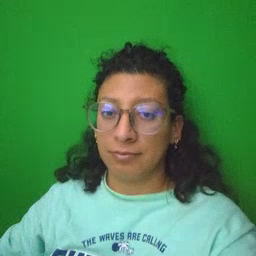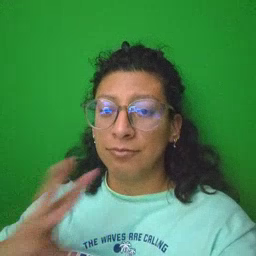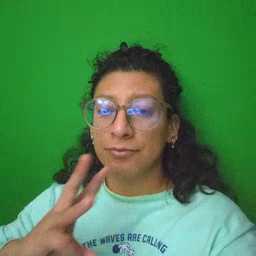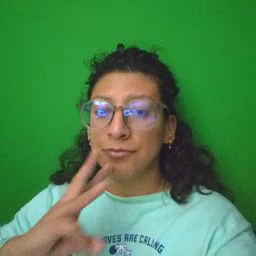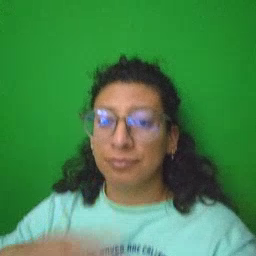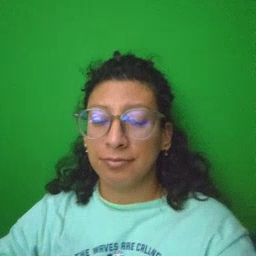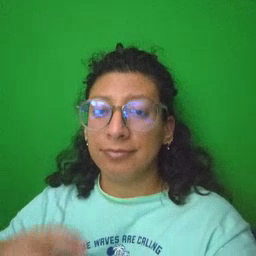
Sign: water